Interaction volume radius: 5 \u00c5
Interaction volume height: 20 \u00c5
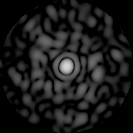
Disorder parameter: 0.8049